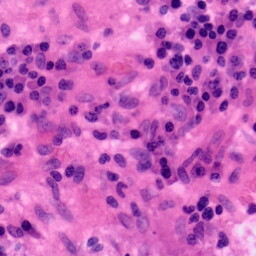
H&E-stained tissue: Colon